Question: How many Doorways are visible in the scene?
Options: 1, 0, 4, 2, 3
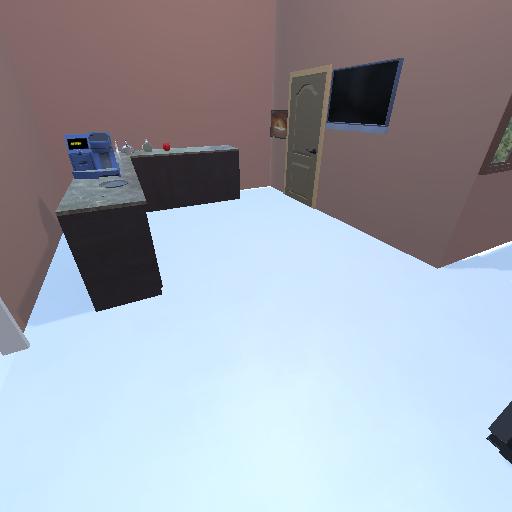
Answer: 1